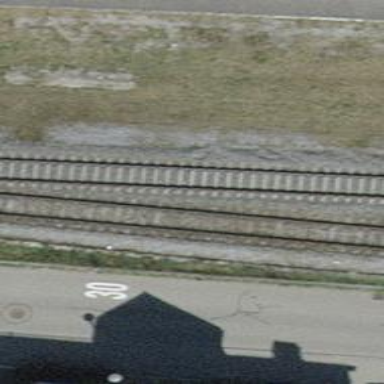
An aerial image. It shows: Single railway track with electrification through contact line.